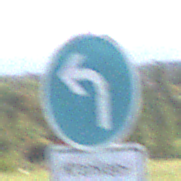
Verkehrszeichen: VorgeschriebeneFahrtrichtungLinks
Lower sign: BesondereFahrzeugeUndTransportgueter4
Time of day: MorningAfternoon
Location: Outdoor (Nature)
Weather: PartlyCloudy
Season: NotSpecified
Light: Natural